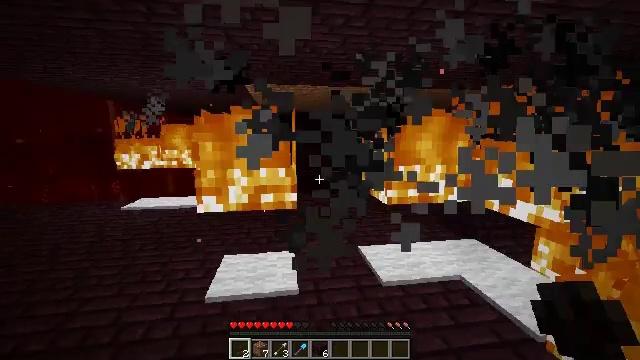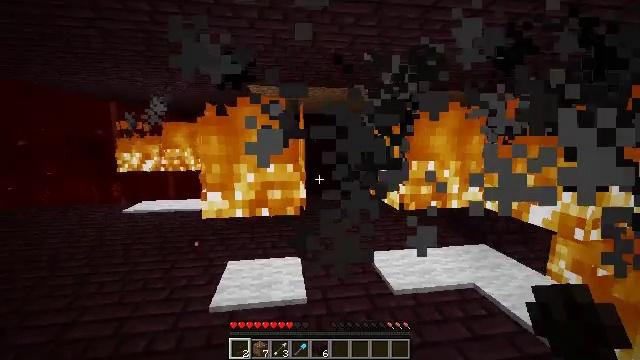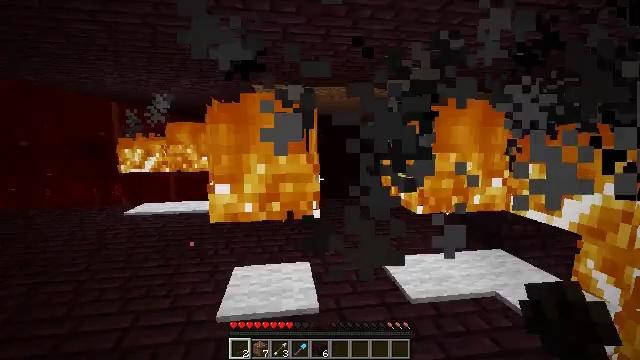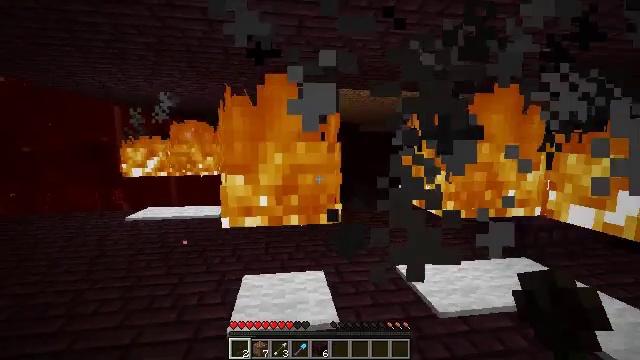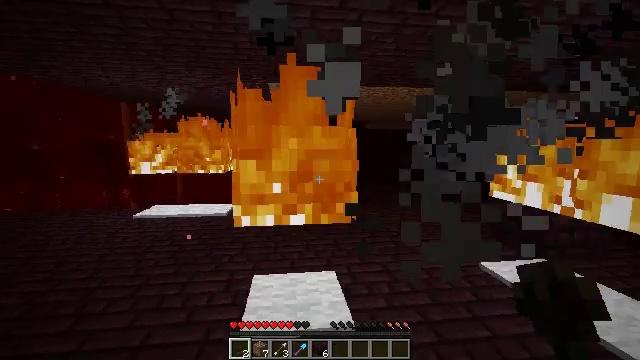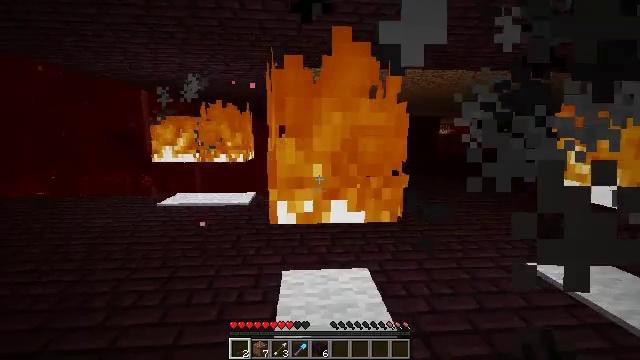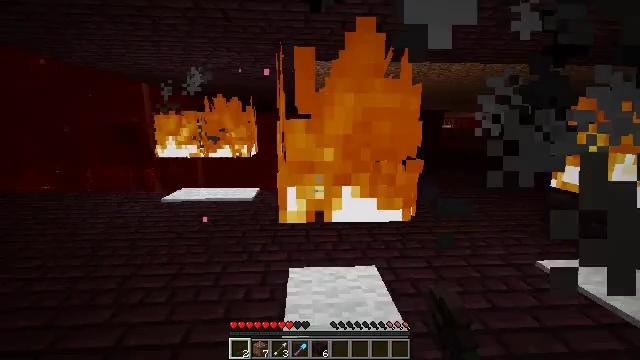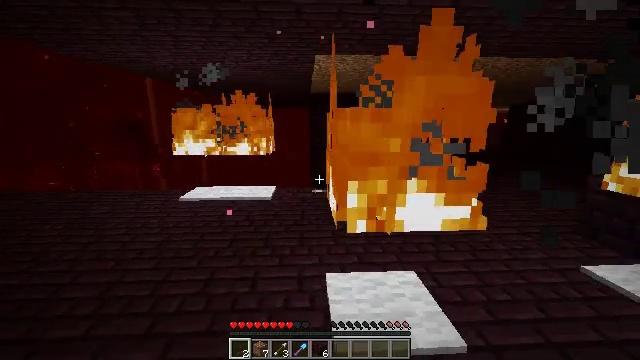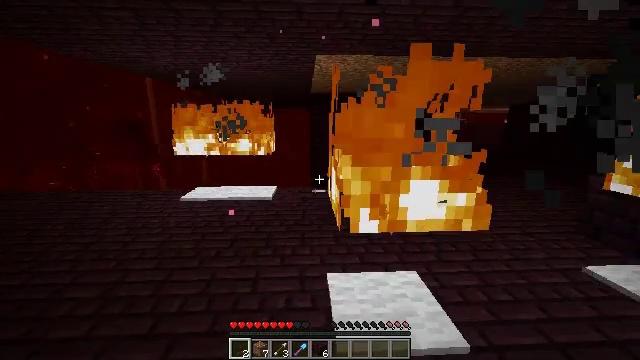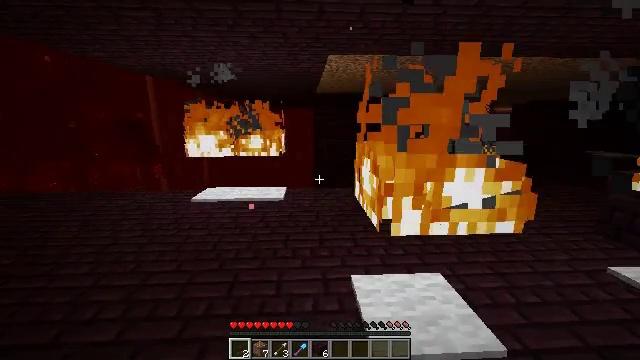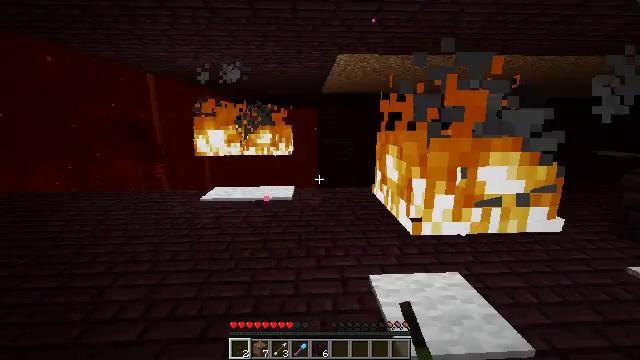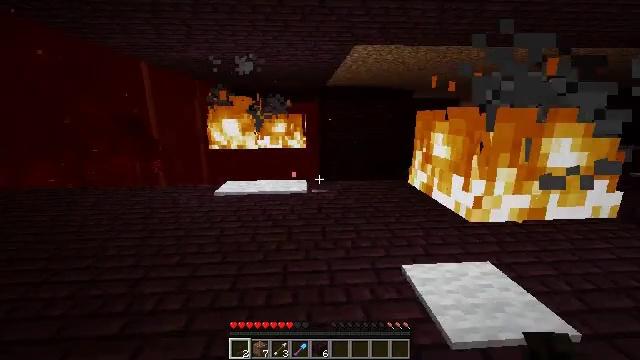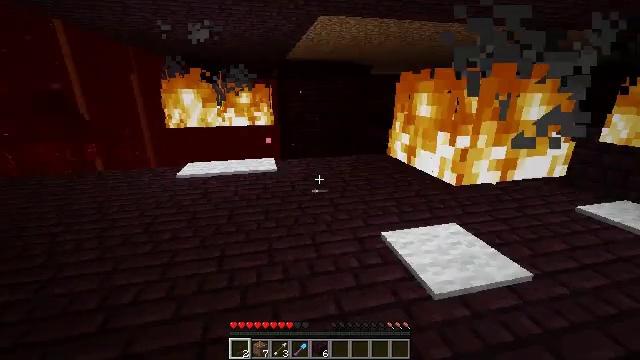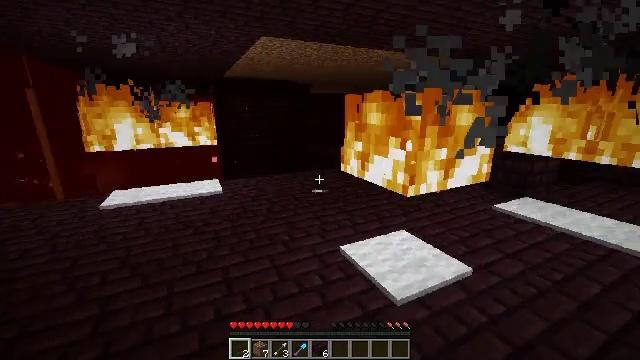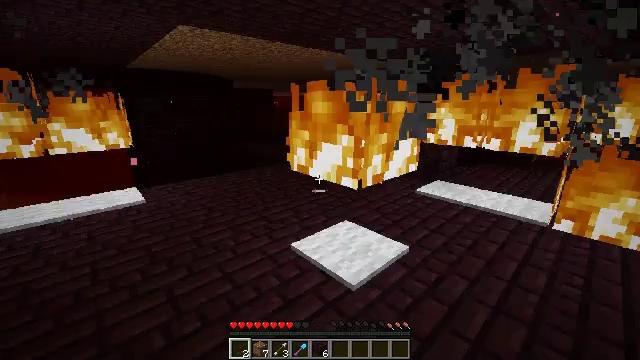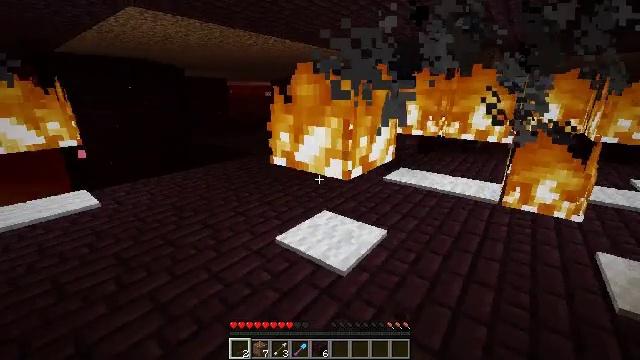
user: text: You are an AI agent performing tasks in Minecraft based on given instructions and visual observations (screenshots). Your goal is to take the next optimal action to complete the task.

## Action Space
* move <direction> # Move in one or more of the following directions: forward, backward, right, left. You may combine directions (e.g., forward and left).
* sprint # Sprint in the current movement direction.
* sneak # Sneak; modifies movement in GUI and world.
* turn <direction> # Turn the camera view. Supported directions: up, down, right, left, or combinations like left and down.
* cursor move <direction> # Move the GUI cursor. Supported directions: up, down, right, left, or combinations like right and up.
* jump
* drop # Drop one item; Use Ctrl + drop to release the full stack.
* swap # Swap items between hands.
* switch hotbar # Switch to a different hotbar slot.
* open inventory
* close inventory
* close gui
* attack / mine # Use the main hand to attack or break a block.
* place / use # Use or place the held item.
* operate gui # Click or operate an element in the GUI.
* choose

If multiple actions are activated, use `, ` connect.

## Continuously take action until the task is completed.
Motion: motion action
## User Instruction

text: Put out the fire.
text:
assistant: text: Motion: move forward and move left
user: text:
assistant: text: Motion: move forward and move left
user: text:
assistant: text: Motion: move forward and move left, turn up
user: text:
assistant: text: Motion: move forward and move left, turn left
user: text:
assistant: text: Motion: move forward and move left, turn left and down, attack / mine
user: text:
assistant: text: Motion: move left, turn down, attack / mine
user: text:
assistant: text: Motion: move left, attack / mine
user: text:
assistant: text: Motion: move left
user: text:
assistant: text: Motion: move left
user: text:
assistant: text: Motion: move left
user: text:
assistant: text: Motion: move left, turn down, attack / mine
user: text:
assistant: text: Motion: move left, turn right and down, attack / mine
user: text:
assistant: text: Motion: move left, turn right and up
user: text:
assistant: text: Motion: move left, turn right
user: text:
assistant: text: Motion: move left, turn right and down
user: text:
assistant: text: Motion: turn right
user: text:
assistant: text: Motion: turn right
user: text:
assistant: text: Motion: turn right and up, attack / mine
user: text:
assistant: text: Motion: attack / mine
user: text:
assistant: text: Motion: attack / mine
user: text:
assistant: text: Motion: turn up
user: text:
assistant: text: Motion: turn left
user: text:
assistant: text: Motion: no_op
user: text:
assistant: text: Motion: no_op
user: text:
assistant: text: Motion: no_op
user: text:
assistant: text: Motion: attack / mine
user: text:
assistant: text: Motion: move forward, turn right, attack / mine
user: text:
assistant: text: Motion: move forward, turn right
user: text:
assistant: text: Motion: move forward
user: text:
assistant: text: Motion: move forward